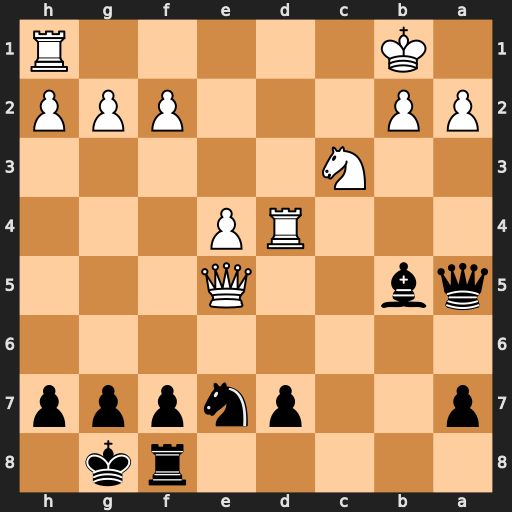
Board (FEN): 5rk1/p2pnppp/8/qb2Q3/3RP3/2N5/PP3PPP/1K5R
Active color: b
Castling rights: -
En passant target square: -
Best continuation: Bd3+ Rxd3 Qxe5